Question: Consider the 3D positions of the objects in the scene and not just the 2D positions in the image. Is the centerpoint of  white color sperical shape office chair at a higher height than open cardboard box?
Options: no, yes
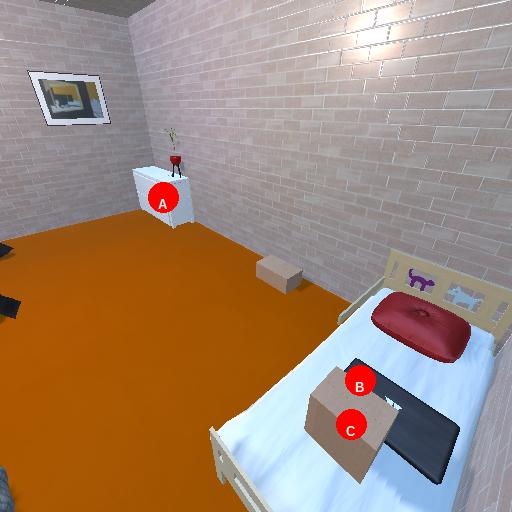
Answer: no